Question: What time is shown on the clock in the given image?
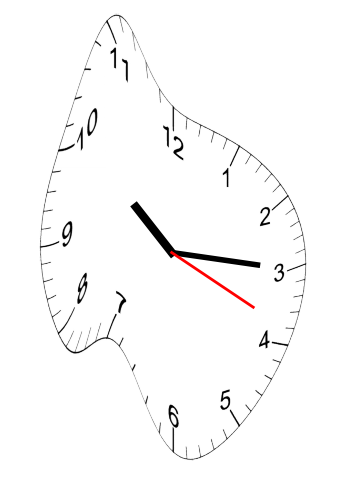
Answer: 10:15:19